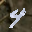
Label: 4